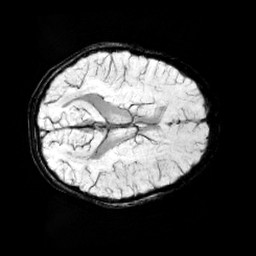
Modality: minIP
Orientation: axial
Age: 11
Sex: female
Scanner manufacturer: siemens
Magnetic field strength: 3 T
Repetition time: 0.027 s
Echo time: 0.02 s